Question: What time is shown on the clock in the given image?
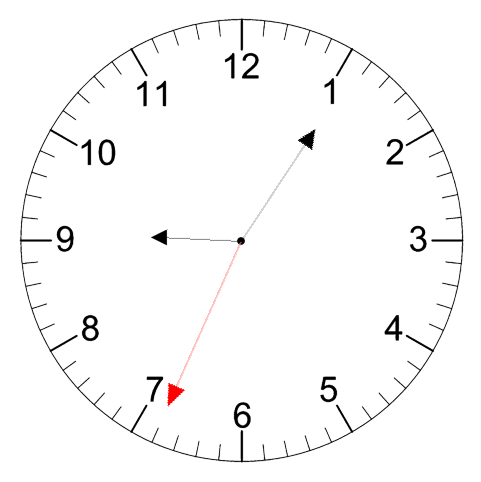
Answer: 09:05:34